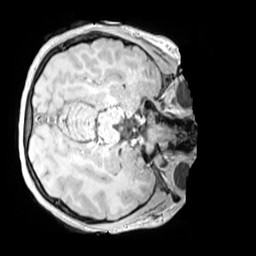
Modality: MP2RAGE
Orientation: axial
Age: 10
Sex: female
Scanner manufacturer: siemens
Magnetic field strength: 3 T
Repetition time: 4 s
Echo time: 0.00303 s